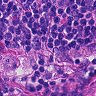
Metastatic tissue present: no